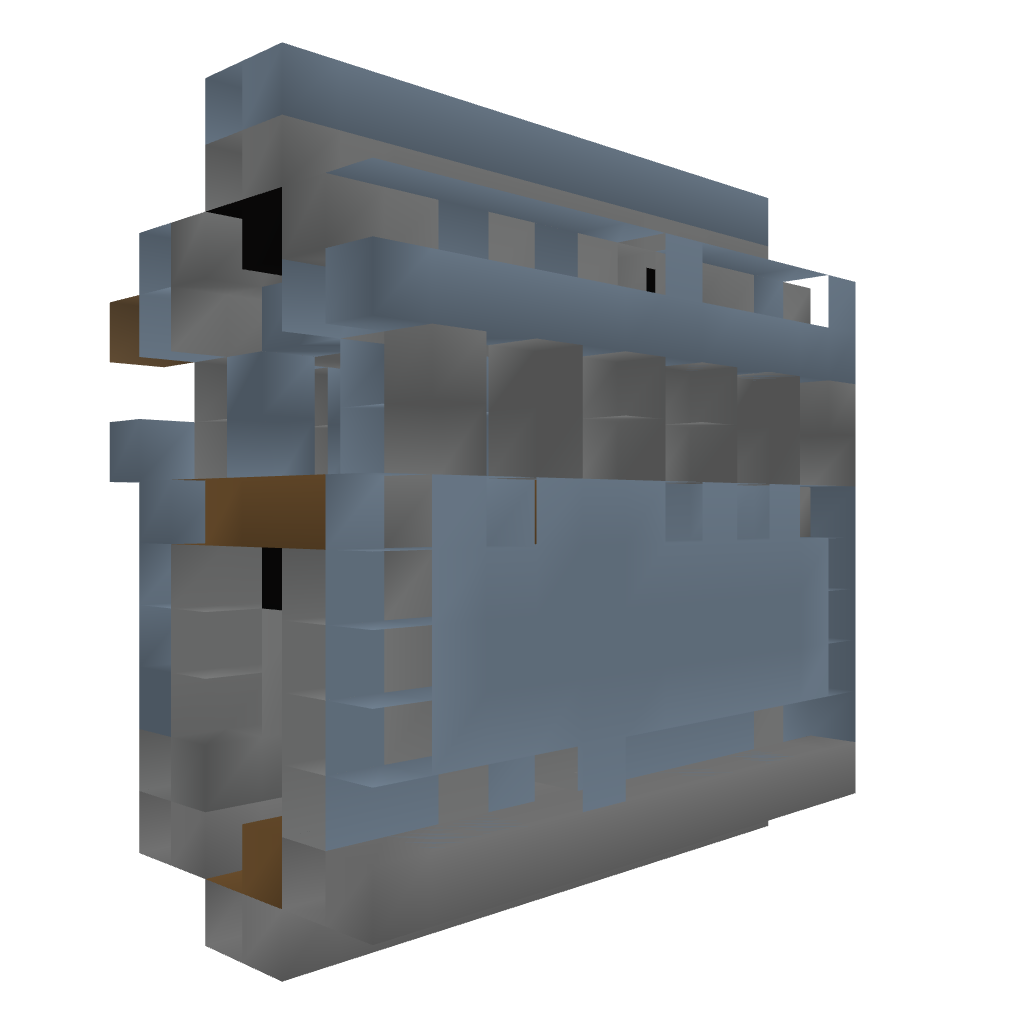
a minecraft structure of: Castle Module - Wall